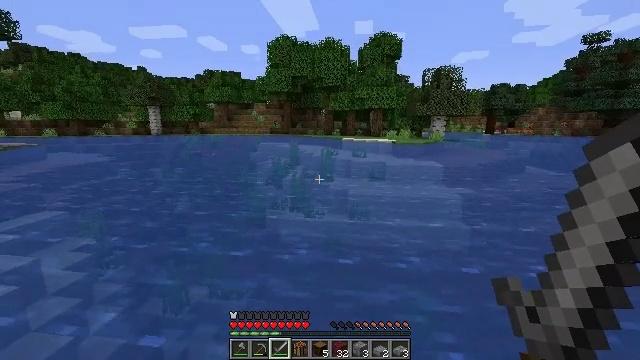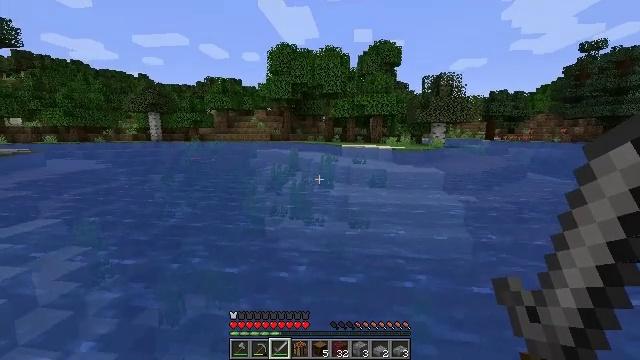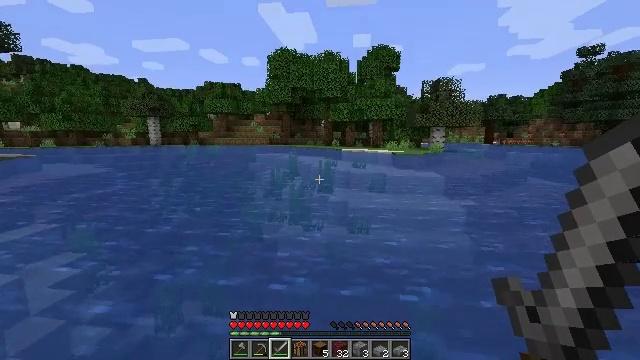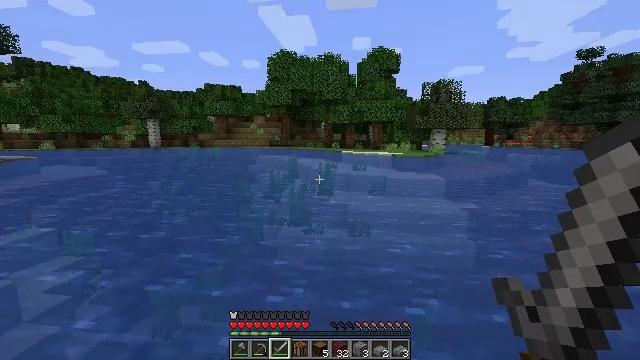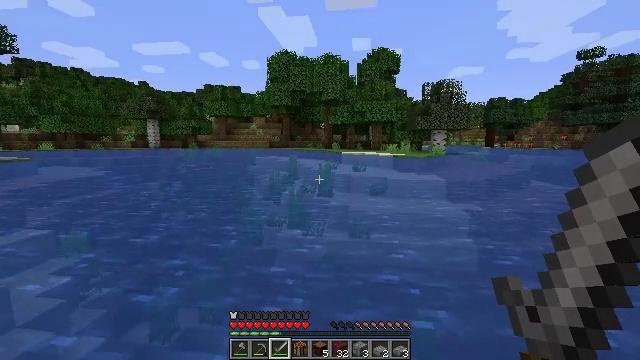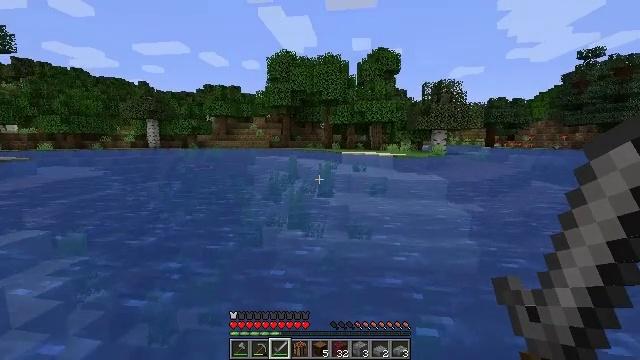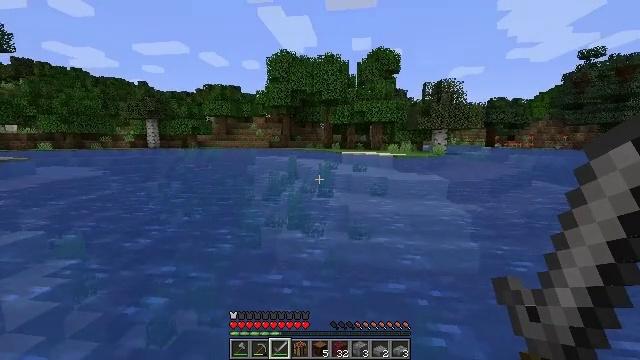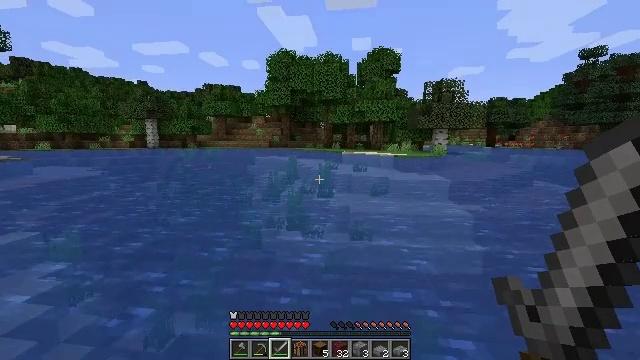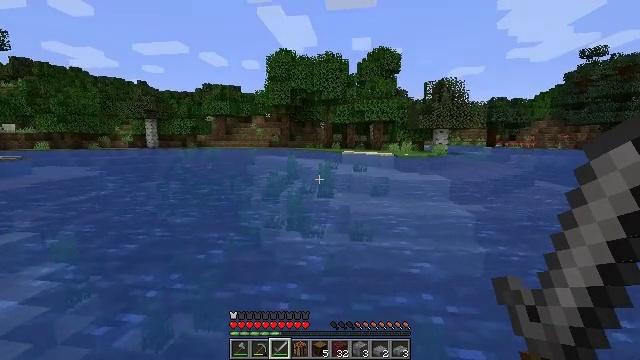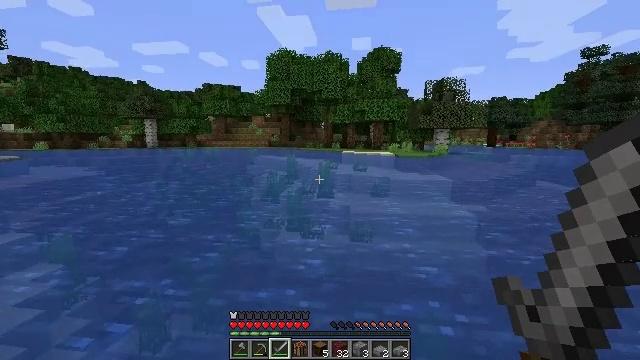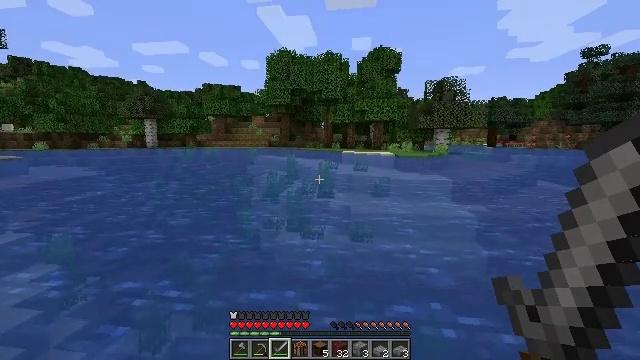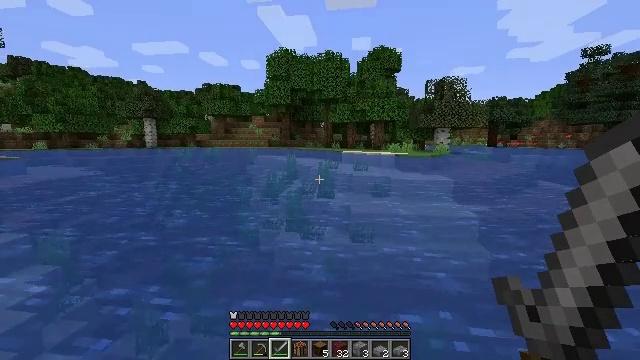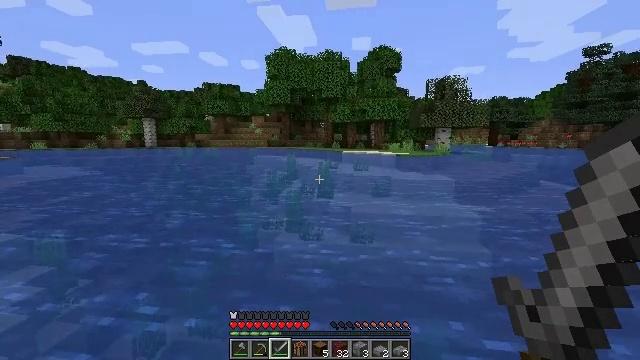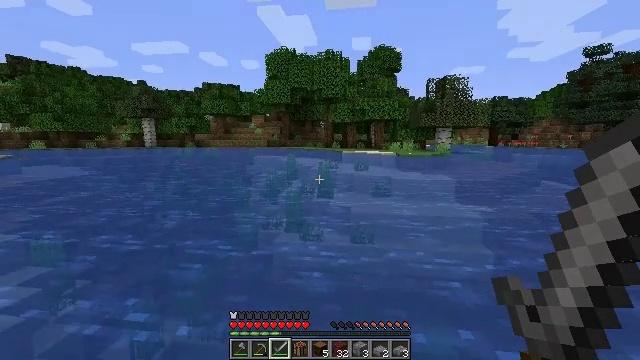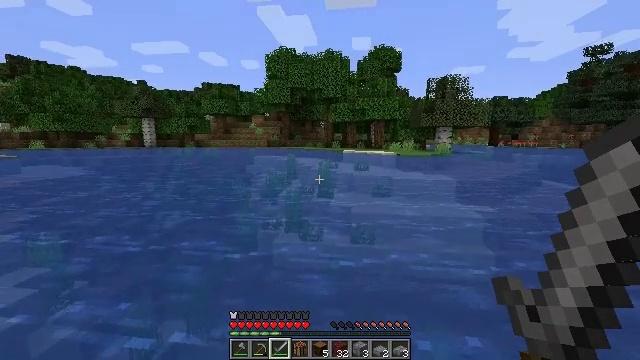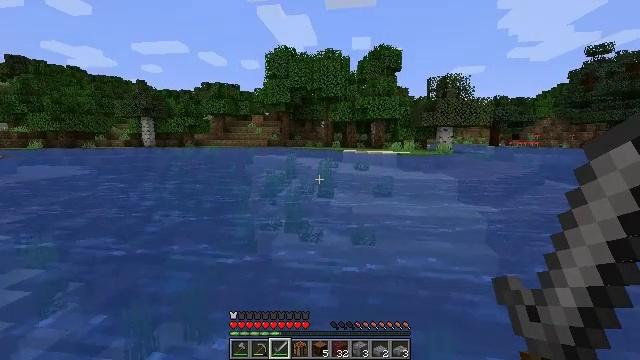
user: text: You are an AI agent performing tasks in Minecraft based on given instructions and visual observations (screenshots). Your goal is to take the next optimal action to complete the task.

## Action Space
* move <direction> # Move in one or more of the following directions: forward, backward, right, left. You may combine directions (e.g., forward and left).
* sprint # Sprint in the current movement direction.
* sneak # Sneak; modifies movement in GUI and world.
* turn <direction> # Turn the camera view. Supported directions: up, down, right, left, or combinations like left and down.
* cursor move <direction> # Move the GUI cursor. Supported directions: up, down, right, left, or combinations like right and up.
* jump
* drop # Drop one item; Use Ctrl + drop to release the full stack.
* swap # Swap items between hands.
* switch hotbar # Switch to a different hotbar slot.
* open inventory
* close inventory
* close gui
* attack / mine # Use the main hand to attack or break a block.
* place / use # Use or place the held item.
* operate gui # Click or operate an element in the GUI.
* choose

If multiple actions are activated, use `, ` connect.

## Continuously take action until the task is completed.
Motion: motion action
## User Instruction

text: Break oak leaves from the trees.
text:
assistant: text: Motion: move forward, turn up
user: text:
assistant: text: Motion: move forward
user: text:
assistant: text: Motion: move forward, sprint
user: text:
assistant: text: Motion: move forward, sprint
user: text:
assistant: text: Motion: move forward, sprint
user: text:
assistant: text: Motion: move forward, sprint
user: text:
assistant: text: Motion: move forward, sprint
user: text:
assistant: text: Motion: move forward, sprint
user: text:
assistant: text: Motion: move forward, sprint
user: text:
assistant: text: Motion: move forward, sprint
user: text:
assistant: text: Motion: move forward, sprint
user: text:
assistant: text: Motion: move forward, sprint
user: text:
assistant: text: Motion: move forward, sprint
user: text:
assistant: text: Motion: move forward, sprint
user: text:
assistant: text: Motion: move forward, sprint
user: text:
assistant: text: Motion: move forward, sprint
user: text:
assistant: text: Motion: move forward, sprint
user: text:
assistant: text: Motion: move forward, sprint
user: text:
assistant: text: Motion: move forward, sprint
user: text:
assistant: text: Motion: move forward, sprint
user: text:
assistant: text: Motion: move forward, sprint
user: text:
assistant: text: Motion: move forward, sprint
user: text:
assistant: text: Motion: move forward, sprint
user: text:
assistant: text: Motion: move forward, sprint
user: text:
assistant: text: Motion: move forward, sprint
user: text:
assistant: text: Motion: move forward, sprint
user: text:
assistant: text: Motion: move forward, sprint
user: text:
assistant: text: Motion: move forward, sprint
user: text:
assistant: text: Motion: move forward, sprint
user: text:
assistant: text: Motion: move forward, sprint